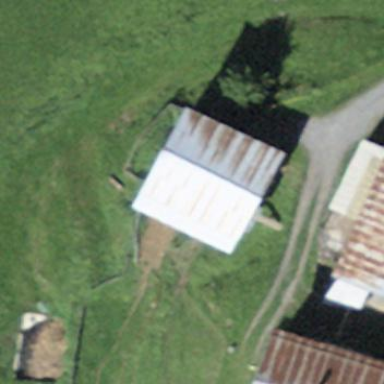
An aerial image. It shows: Farm auxiliary building.